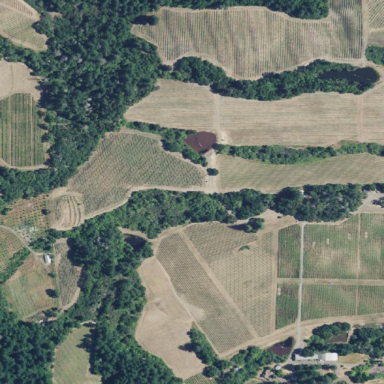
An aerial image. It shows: Vineyard with grape crops.